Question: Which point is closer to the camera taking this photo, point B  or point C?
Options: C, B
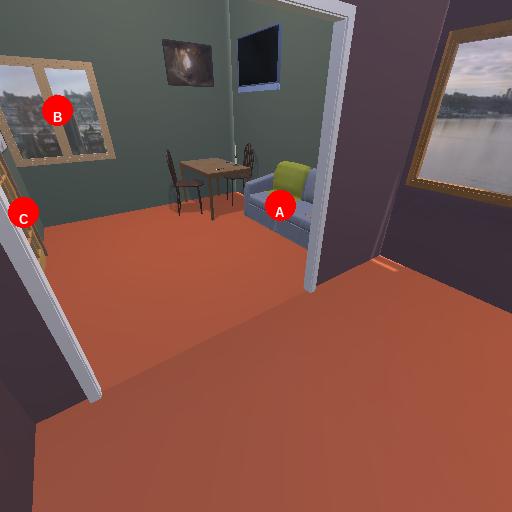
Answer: C